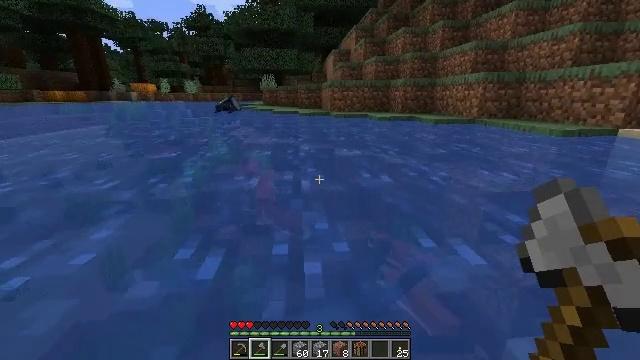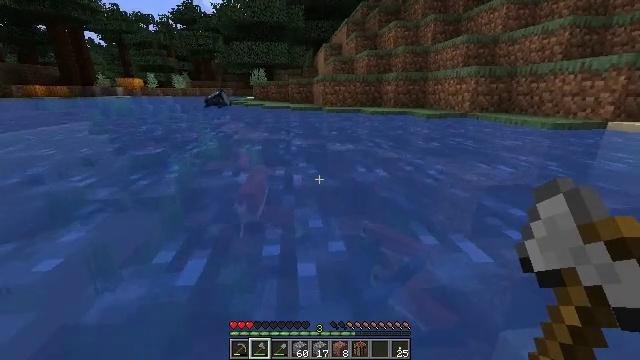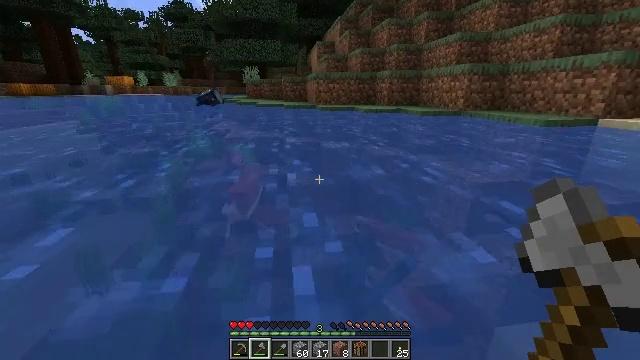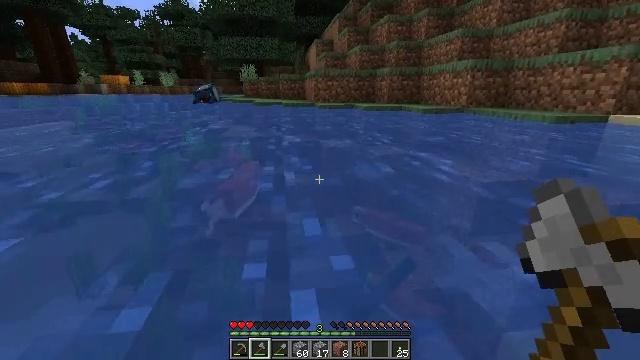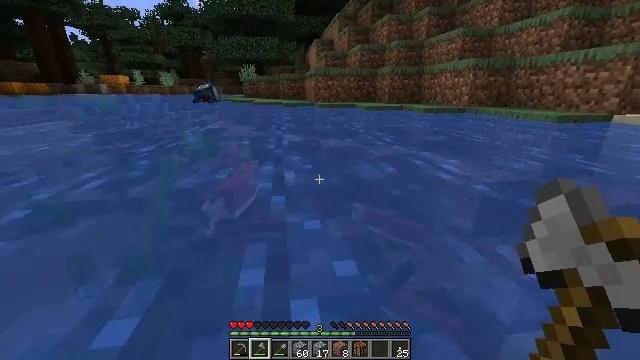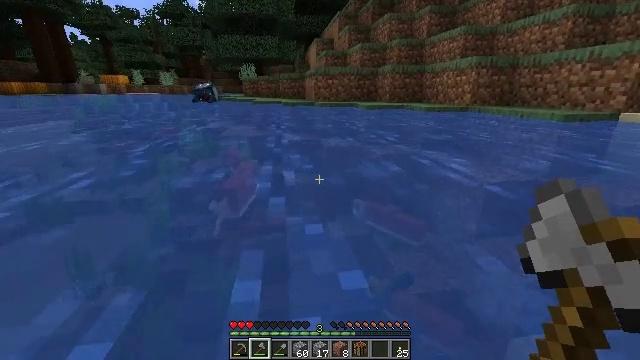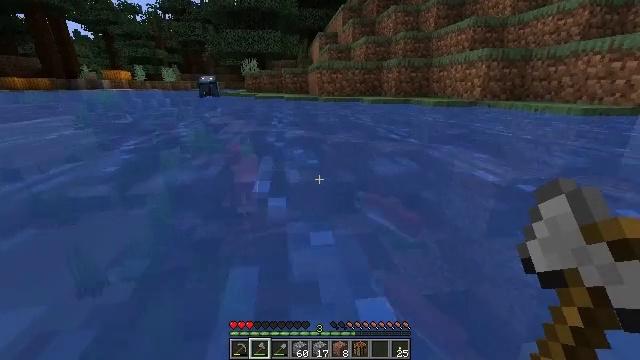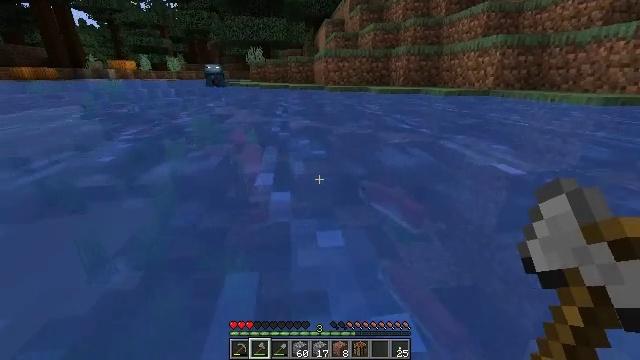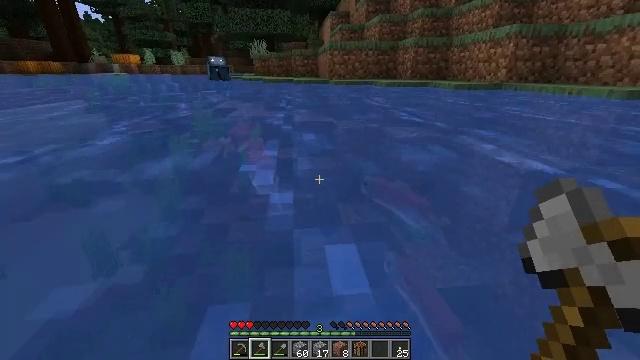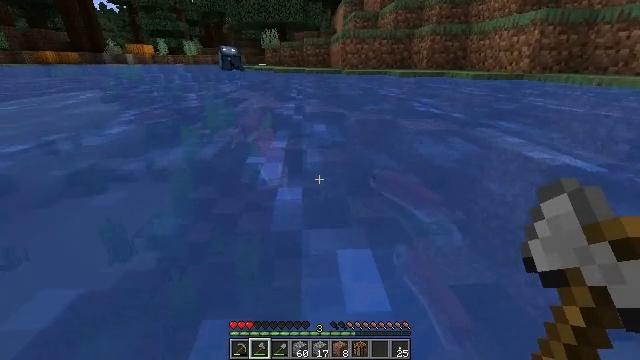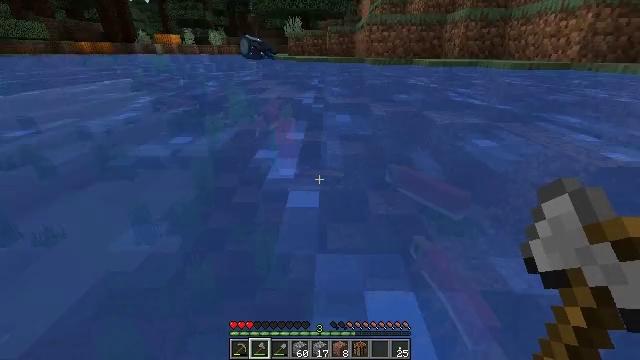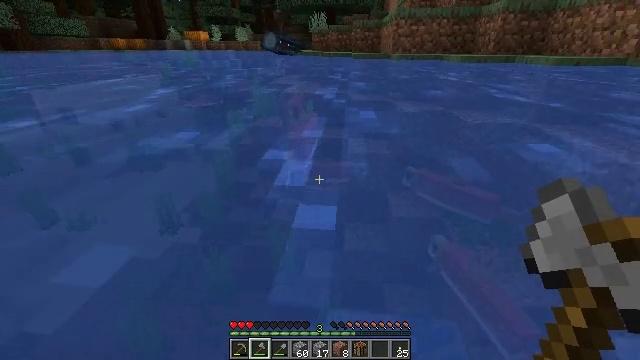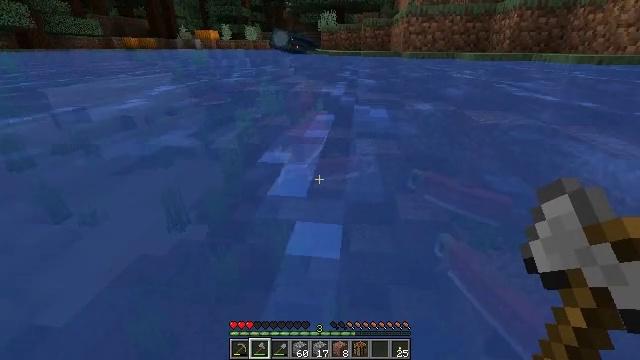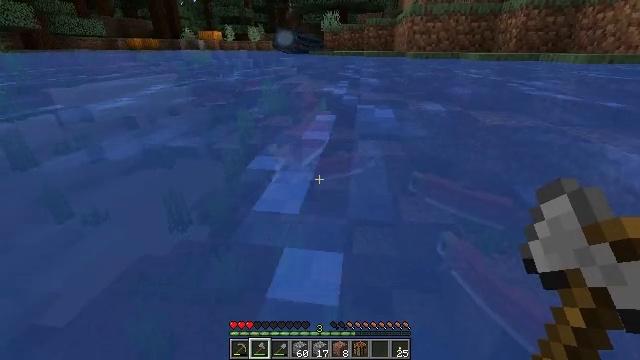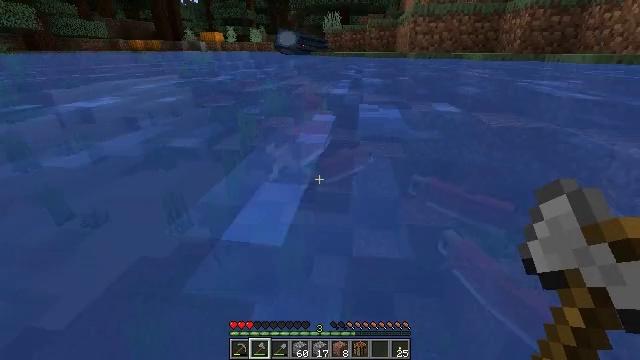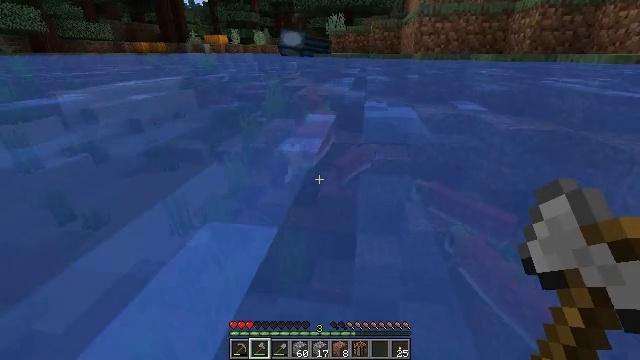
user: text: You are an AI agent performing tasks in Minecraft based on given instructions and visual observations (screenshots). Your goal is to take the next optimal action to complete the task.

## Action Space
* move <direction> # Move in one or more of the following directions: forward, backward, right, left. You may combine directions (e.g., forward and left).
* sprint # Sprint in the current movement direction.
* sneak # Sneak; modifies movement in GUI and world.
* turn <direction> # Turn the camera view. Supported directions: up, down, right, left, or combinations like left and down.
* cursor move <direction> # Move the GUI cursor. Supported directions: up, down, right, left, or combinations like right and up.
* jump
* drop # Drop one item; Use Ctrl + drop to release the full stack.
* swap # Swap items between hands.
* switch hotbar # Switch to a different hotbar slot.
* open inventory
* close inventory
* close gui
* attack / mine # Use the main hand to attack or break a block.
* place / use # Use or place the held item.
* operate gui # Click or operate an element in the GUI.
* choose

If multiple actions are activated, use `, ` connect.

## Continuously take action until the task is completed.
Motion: motion action
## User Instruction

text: Kill the salmon.
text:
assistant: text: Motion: move forward, turn right
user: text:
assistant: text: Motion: move forward, turn right
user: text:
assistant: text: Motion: move forward
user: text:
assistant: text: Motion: move forward
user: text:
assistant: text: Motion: move forward
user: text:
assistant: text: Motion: move forward
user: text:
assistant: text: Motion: move forward, turn left and down
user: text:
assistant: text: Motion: move forward, turn down
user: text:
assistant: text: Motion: move forward, turn left and down
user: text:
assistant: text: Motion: move forward, turn left and down
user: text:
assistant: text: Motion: move forward, turn left
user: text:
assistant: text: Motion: move forward, turn left
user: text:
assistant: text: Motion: move forward
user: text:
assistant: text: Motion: move forward
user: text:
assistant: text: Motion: move forward
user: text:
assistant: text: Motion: move forward
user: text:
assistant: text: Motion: move forward, turn right
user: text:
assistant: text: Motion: move forward, turn right
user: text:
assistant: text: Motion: move forward, turn right
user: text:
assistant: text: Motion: move forward
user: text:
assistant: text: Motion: move forward
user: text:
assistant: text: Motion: move forward, turn right
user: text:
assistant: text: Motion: move forward, turn right
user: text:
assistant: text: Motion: move forward, turn right
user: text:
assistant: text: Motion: move forward, turn right
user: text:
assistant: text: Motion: move forward, turn right
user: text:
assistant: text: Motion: move forward, turn right and down
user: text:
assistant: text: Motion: move forward, turn right
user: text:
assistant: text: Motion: move forward, turn right
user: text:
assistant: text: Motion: move forward, turn right